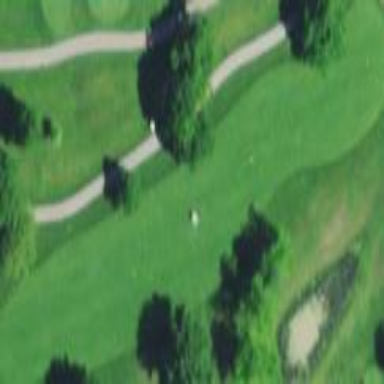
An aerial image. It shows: Grassy area designated as golf fairway.